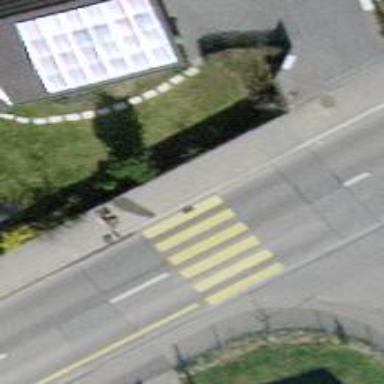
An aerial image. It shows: Uncontrolled zebra crossing on footway.